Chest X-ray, PA view. Patient: 55 years old, sex F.
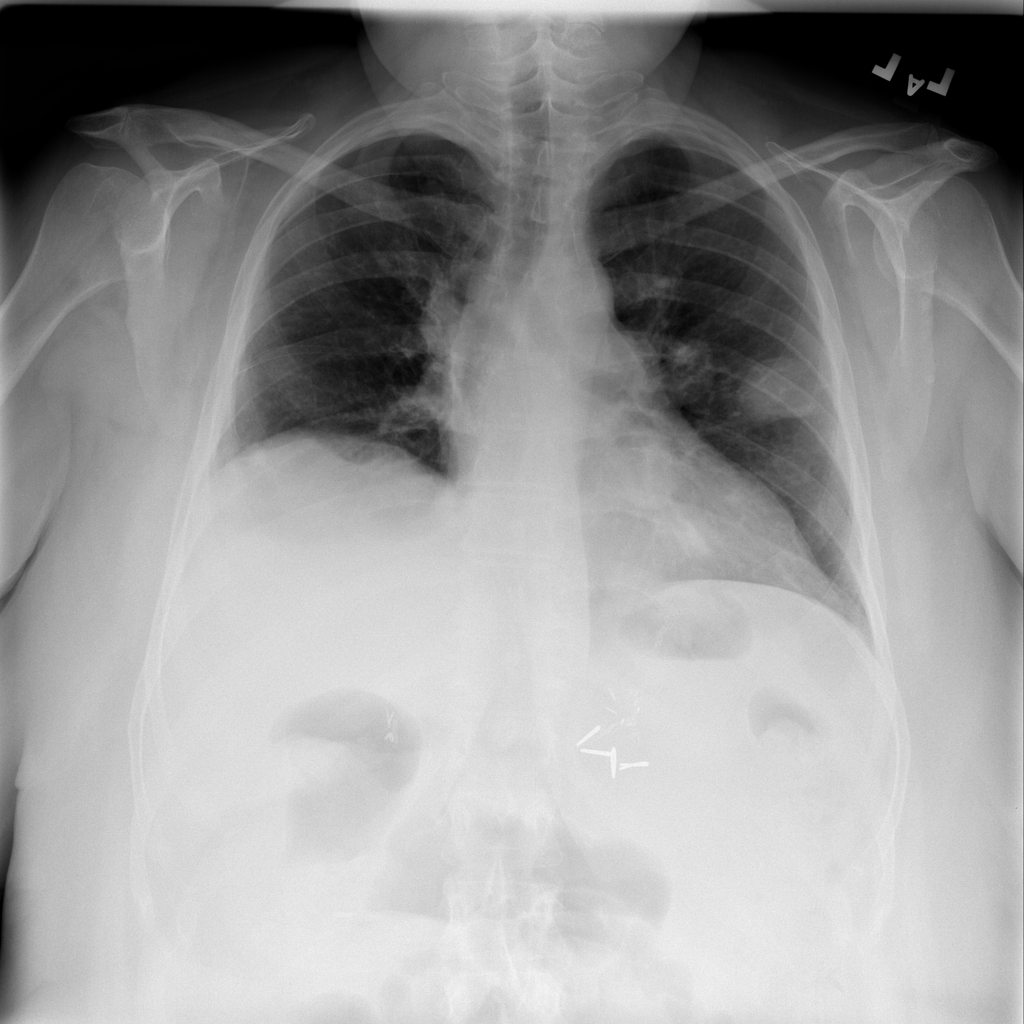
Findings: Consolidation, Nodule